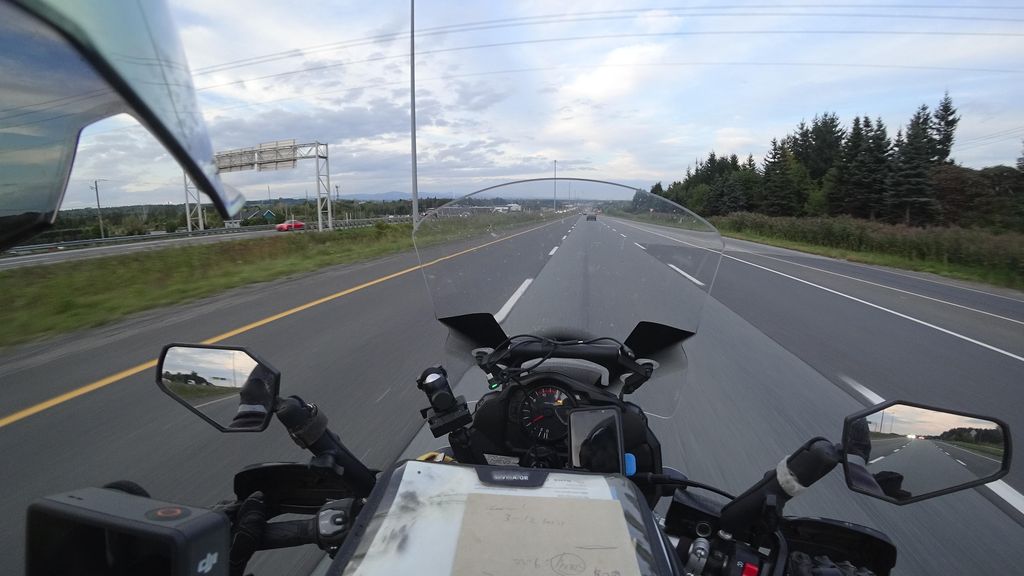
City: quebec_city